Field crop: maize
Growth stage: 1
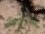
Species: atriplex